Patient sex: F
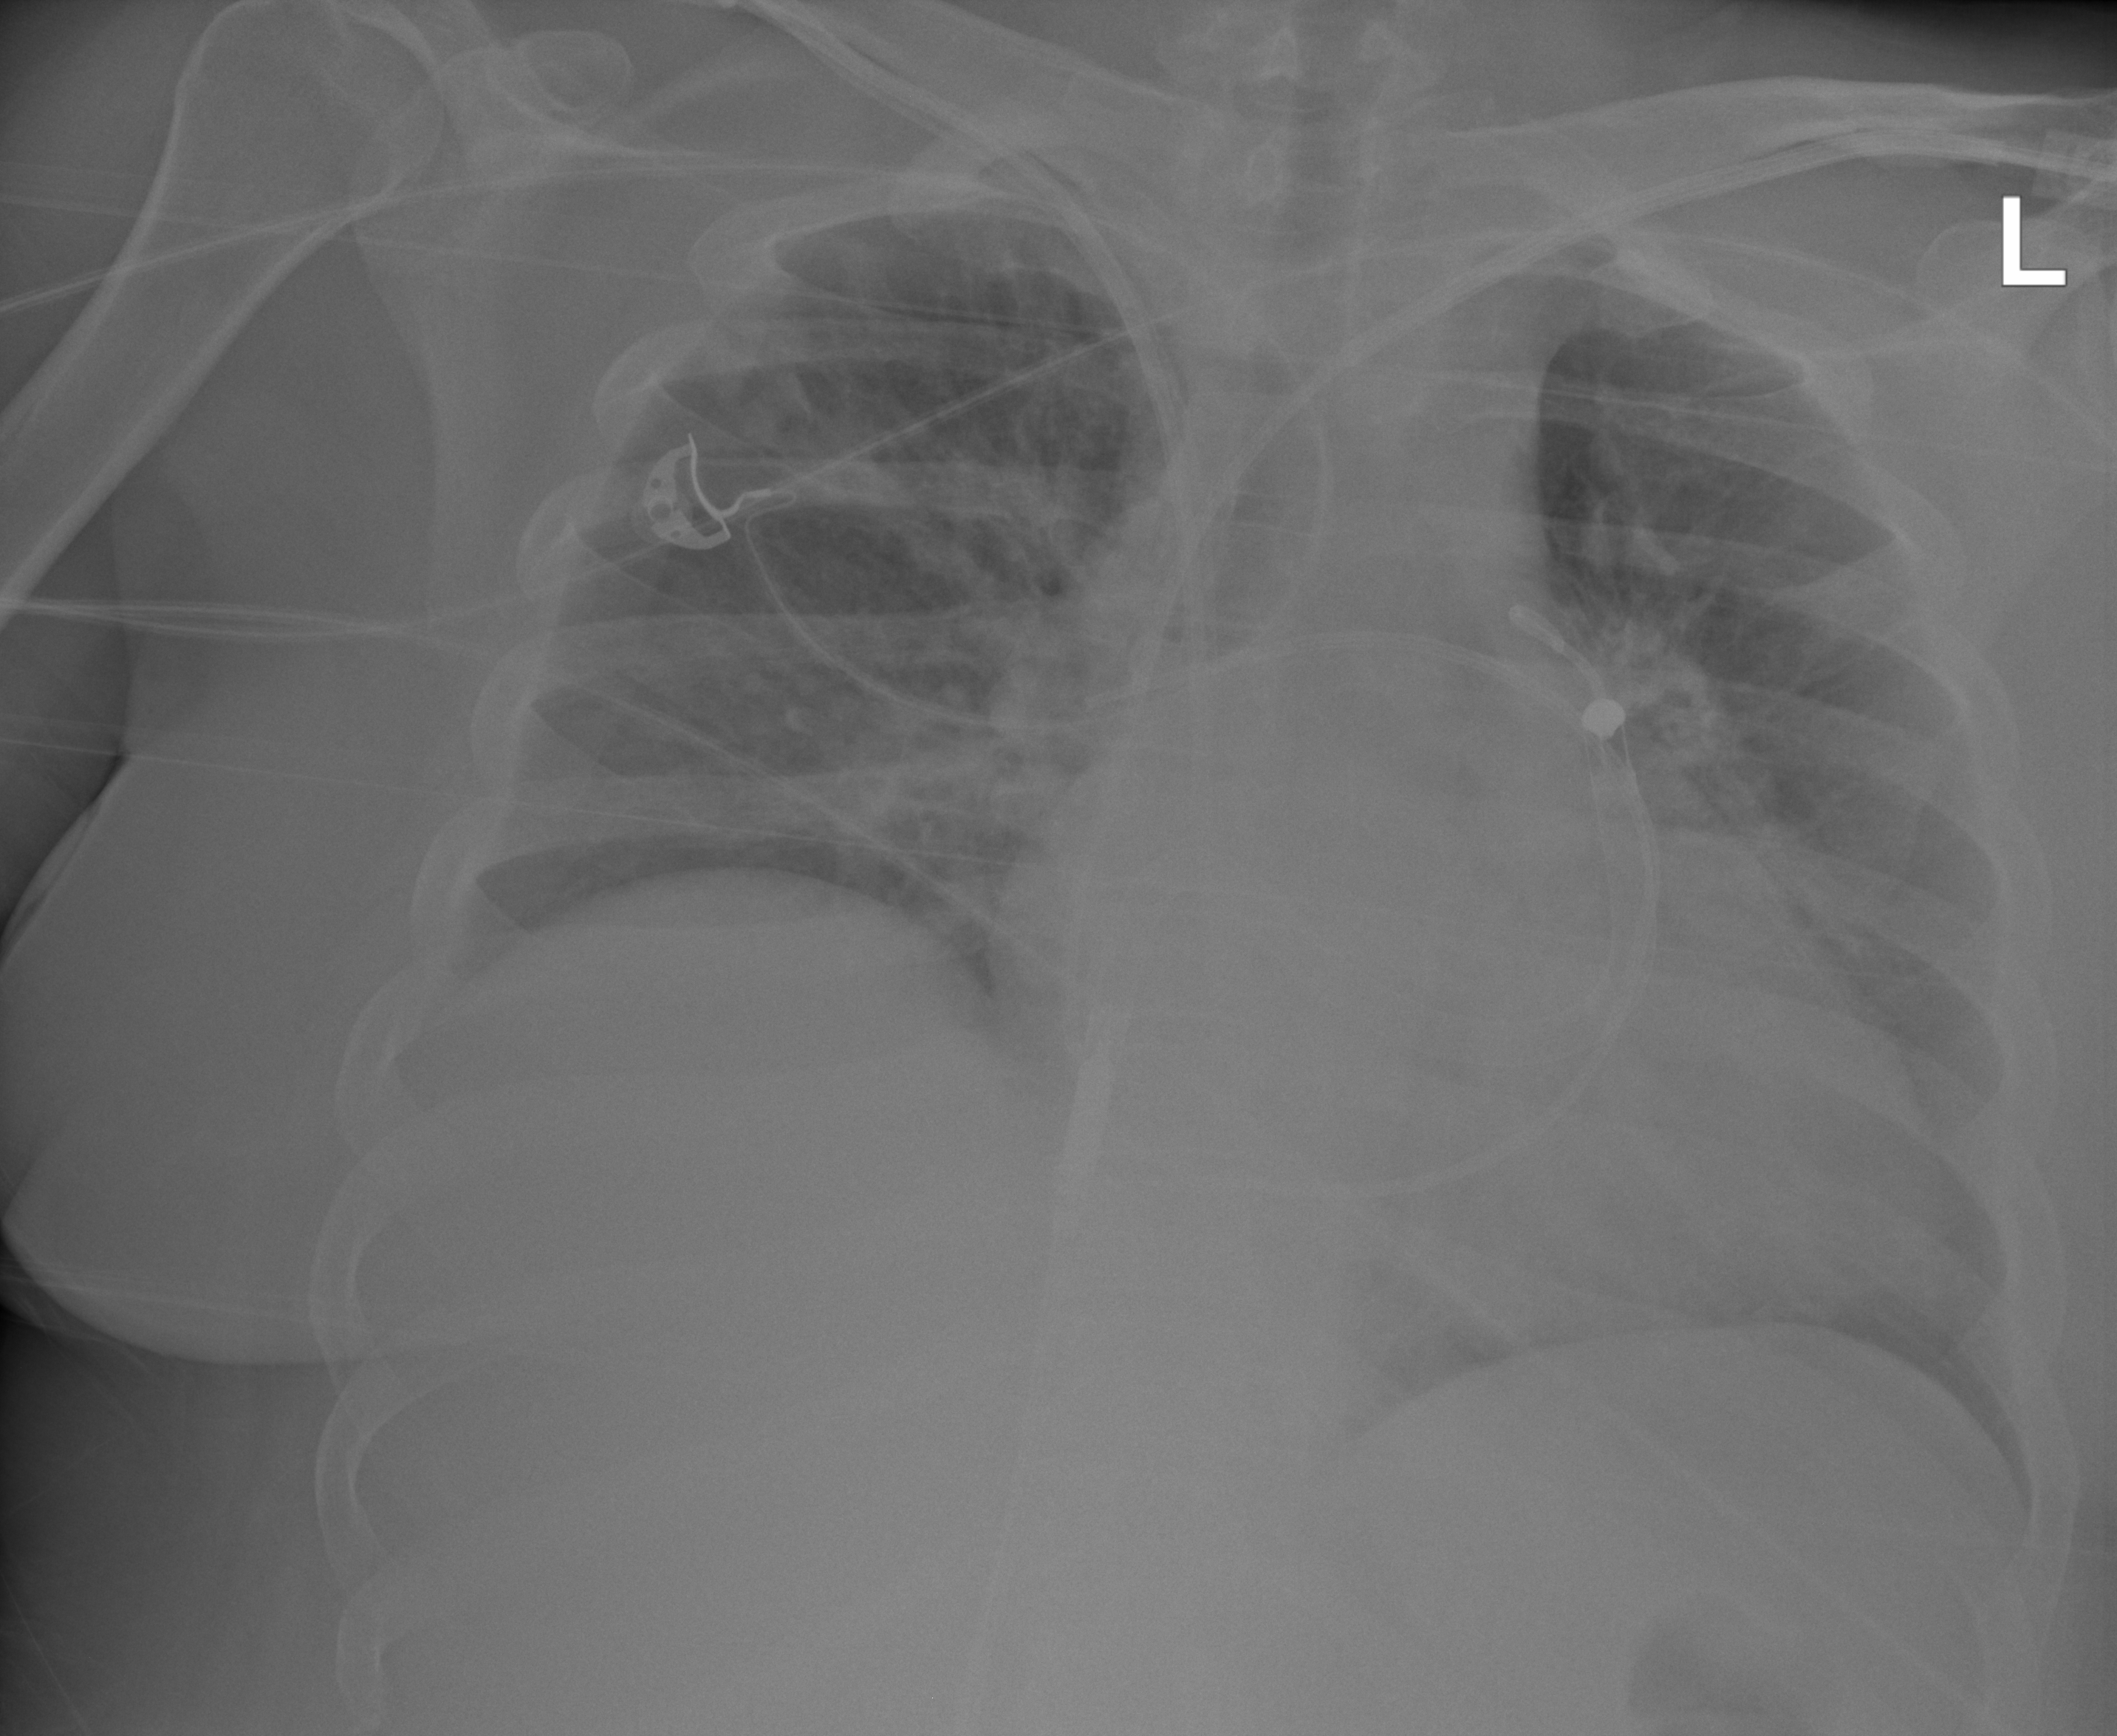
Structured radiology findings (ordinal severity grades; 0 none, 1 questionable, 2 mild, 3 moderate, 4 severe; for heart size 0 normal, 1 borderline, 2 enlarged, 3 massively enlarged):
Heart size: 2
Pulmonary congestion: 2
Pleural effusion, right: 0
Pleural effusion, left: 0
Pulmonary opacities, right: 1
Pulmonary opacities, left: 1
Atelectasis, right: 2
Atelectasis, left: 2